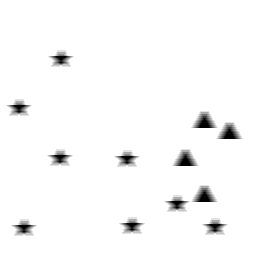
Squares: 0
Triangles: 4
Stars: 8
Total shapes: 12